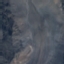
Label: HerbaceousVegetation